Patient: sex F, age 56
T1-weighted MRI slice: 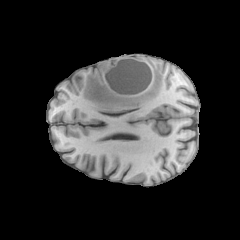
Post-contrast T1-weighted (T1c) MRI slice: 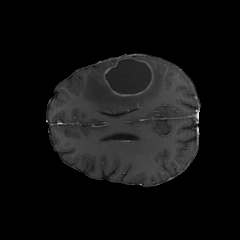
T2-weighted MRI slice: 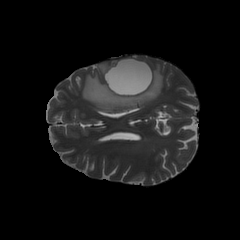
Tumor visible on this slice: yes
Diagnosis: Glioblastoma, IDH-wildtype
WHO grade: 4